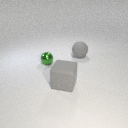
small green metal sphere in front of large gray rubber sphere